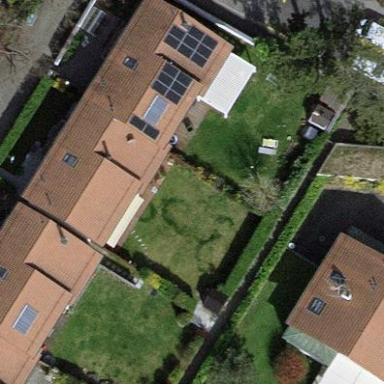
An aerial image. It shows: Garden enclosed by fence.